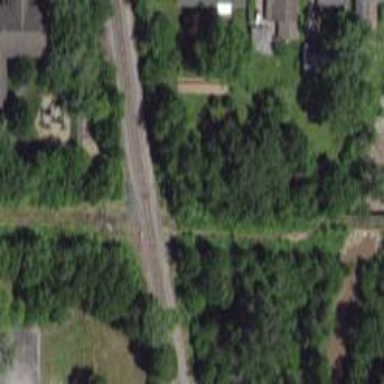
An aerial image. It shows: Disused railway with one track.